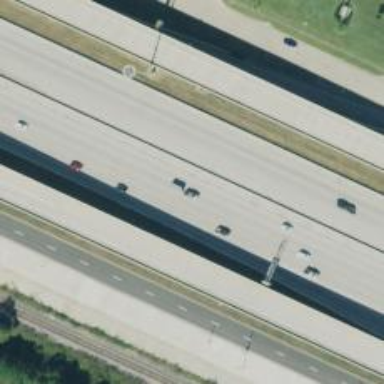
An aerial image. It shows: Motorway junction.